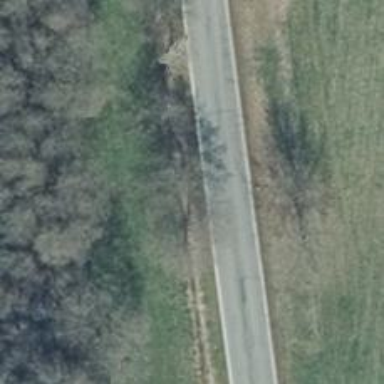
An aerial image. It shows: Tertiary road with asphalt surface.